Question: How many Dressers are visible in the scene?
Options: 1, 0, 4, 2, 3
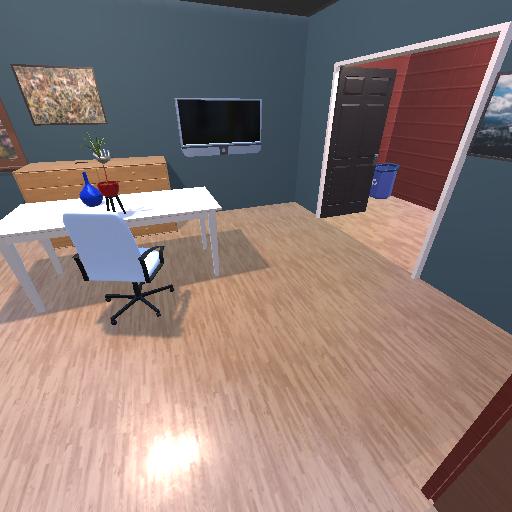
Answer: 1